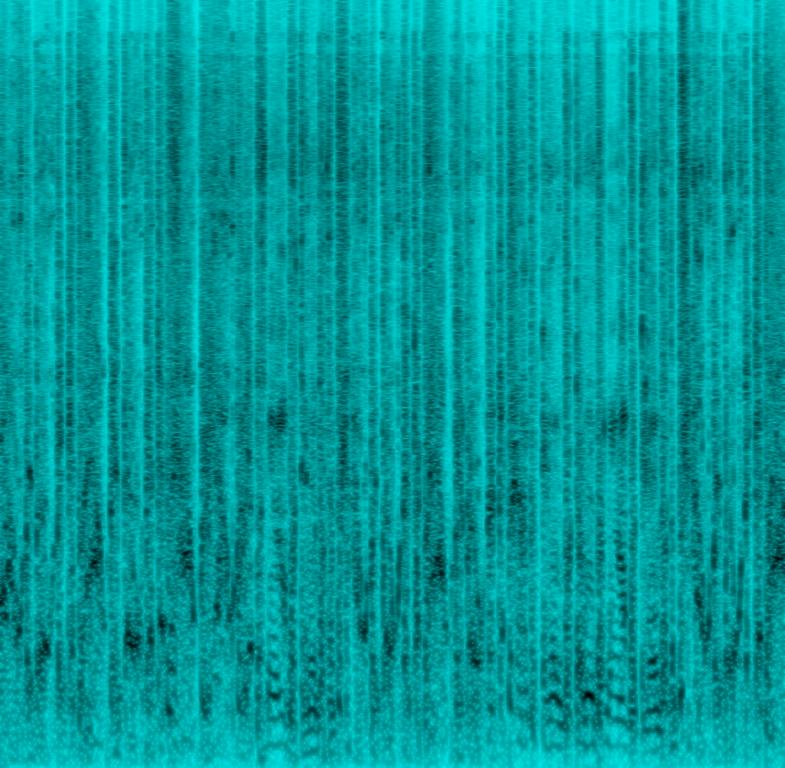
This audio clip is of a male vocalist beat boxing. The tempo is fast with the vocalist mimicking vigorous drumming, drum machine rhythms, turn table and other percussions.the rhythm is vigorous, energetic and tireless.